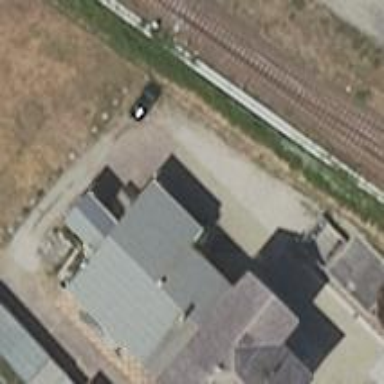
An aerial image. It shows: Veterinary facility.